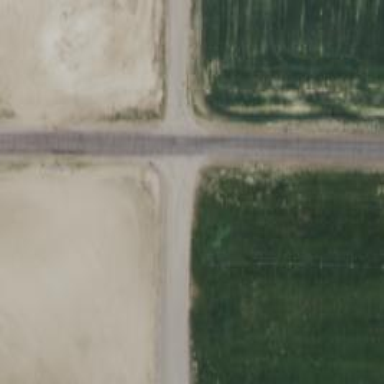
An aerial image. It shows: Unclassified road.